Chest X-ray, PA view. Patient: 15 years old, sex M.
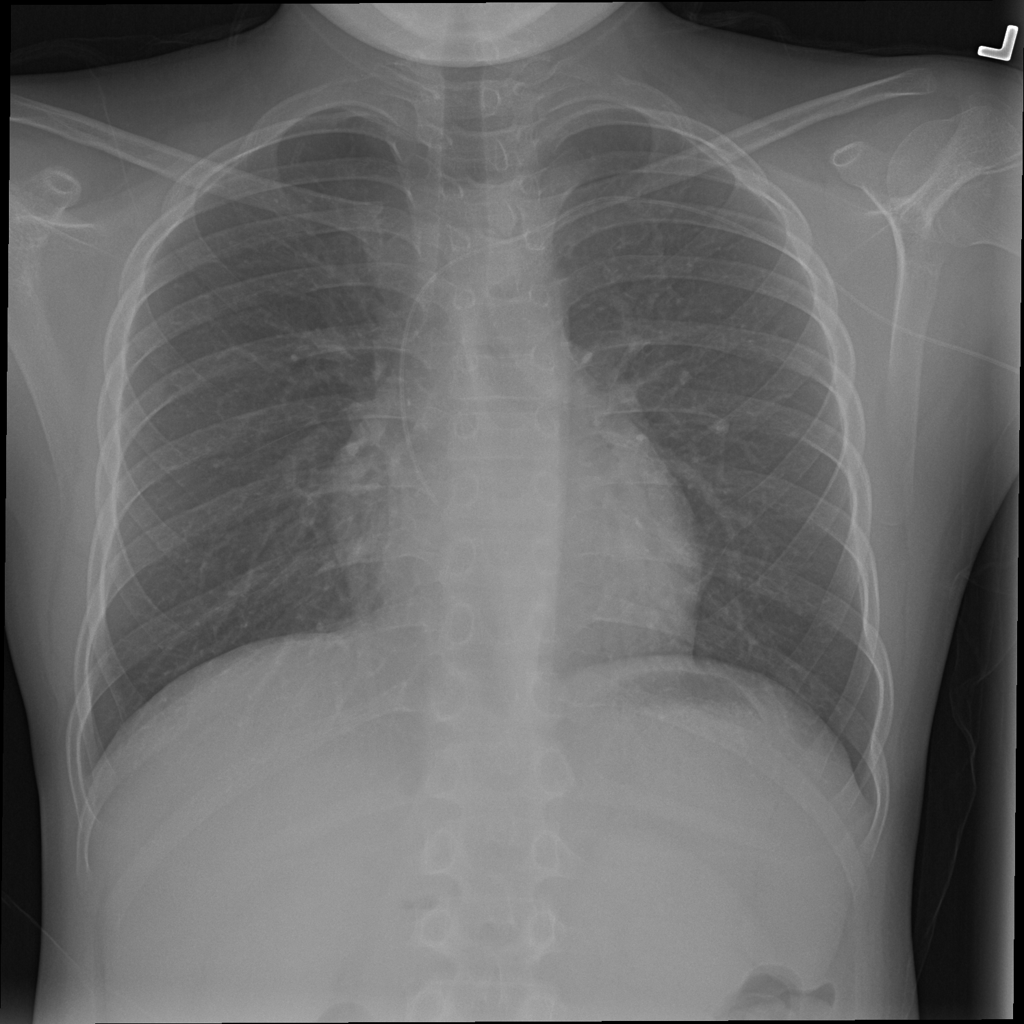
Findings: No Finding